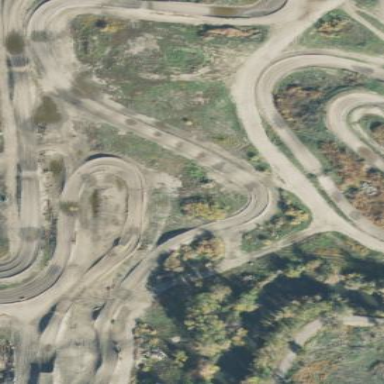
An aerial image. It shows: Dirt raceway for motor sports.